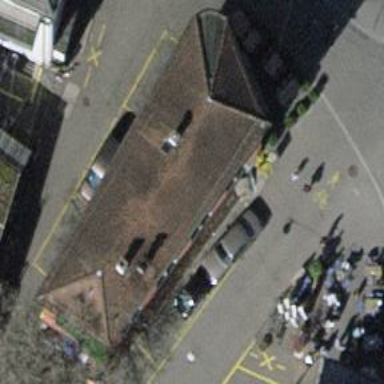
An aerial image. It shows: Pub.